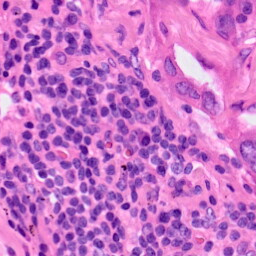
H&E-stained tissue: Lung